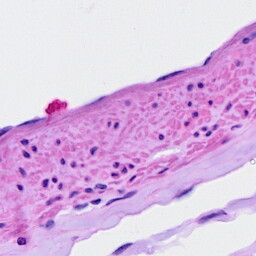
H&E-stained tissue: Ovarian